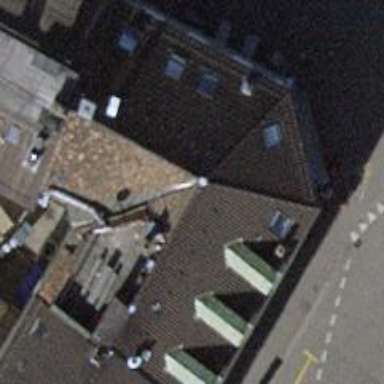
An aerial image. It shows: Restaurant.